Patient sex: M
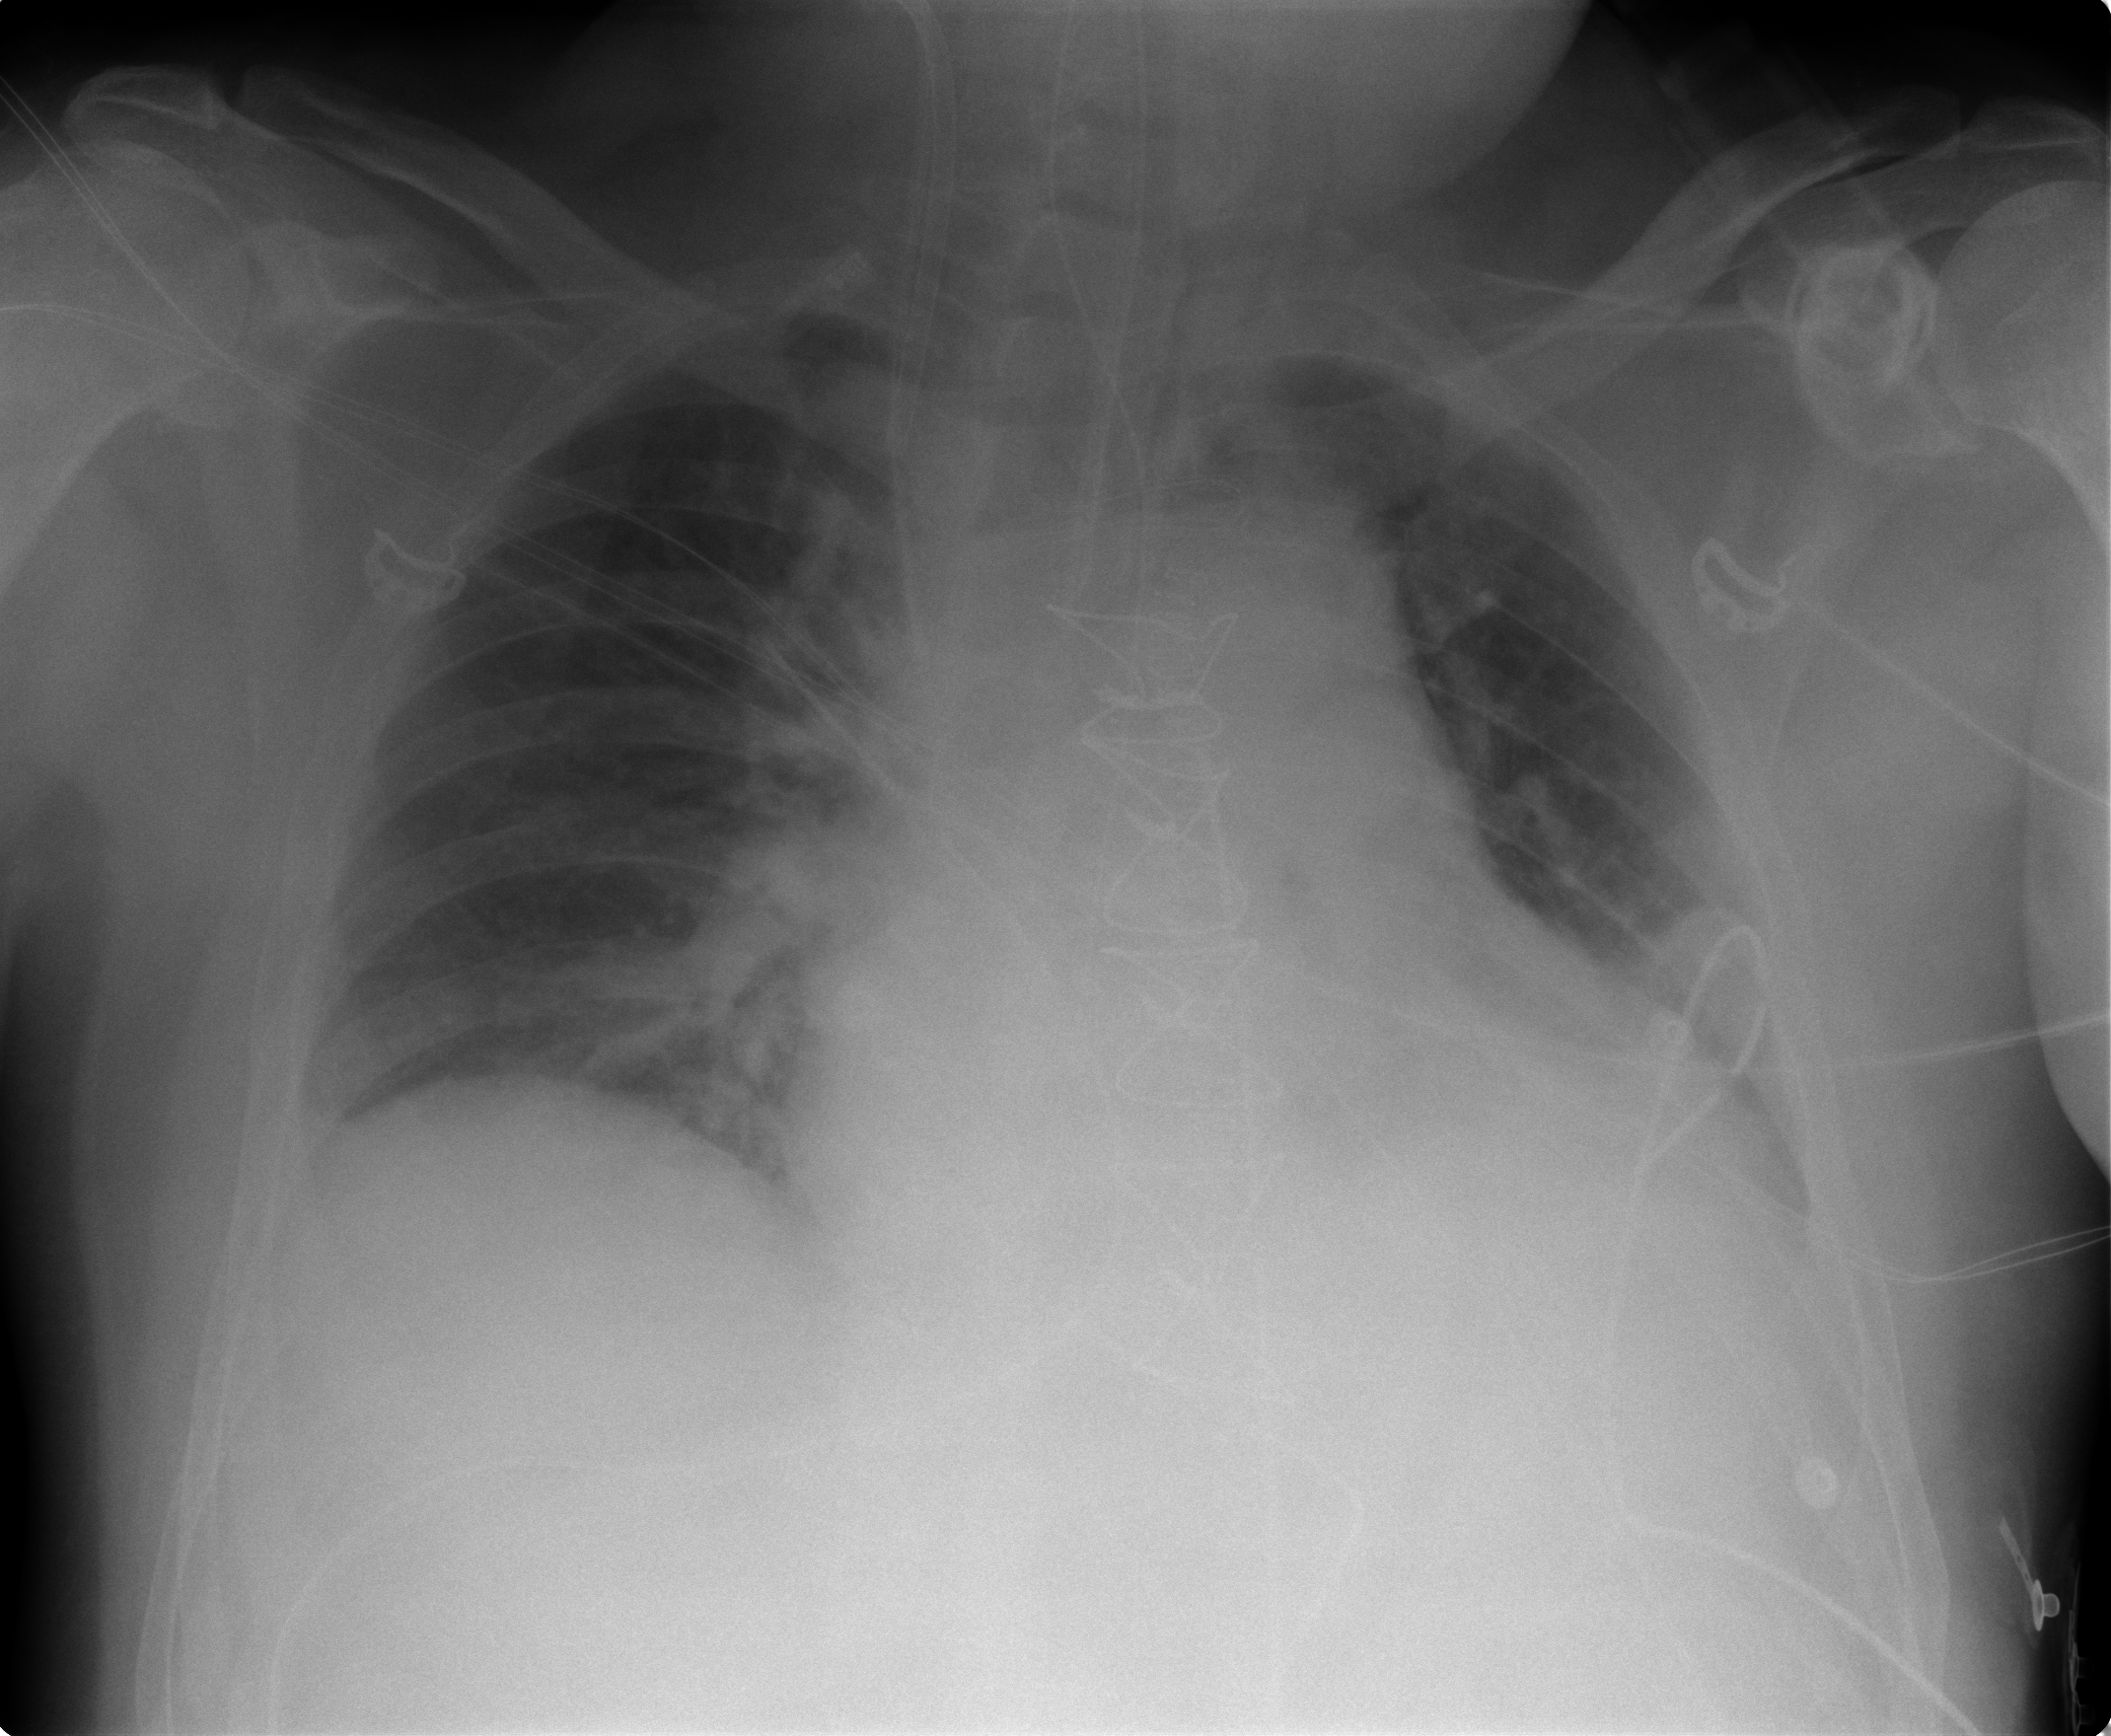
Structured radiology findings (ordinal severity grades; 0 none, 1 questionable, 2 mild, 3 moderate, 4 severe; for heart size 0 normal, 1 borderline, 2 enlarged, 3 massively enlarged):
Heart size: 2
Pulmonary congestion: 2
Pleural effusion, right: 2
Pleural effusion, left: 2
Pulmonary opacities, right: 0
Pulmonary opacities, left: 0
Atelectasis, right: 0
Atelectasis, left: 2